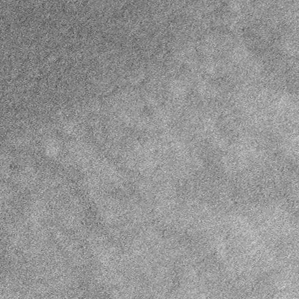
Label: frost